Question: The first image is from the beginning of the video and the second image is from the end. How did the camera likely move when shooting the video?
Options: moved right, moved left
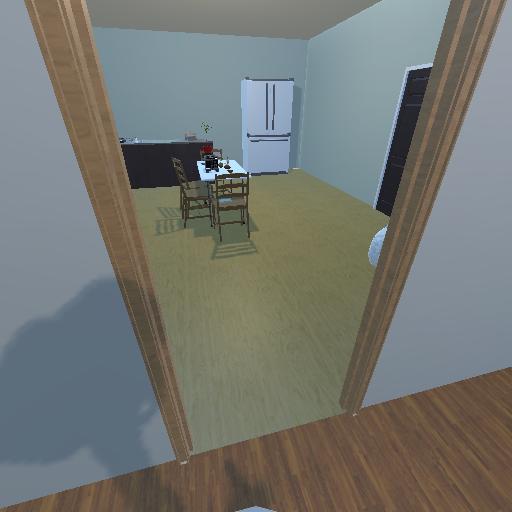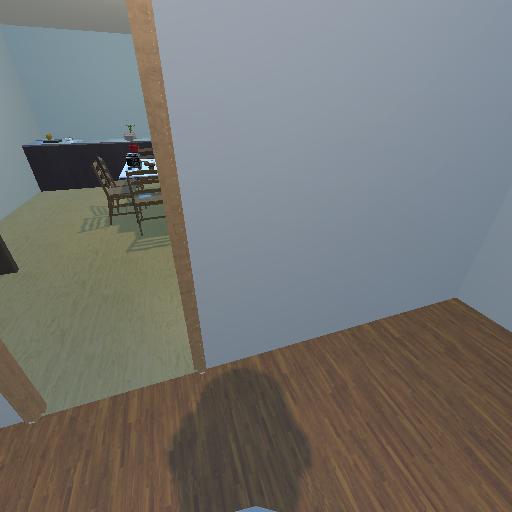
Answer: moved right